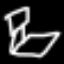
Label: chair